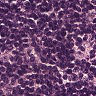
Metastatic tissue present: no